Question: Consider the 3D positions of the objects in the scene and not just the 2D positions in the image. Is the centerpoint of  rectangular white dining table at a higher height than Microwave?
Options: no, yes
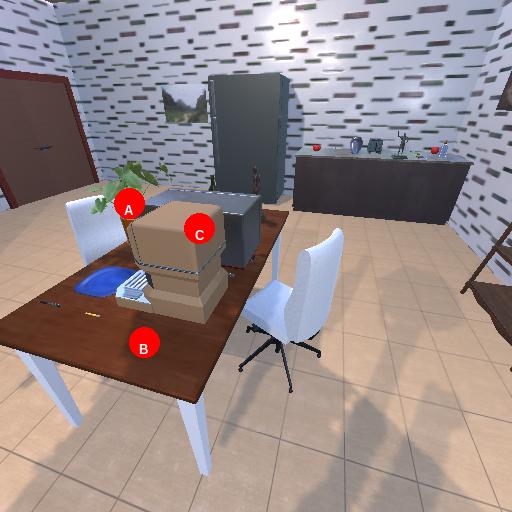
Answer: no